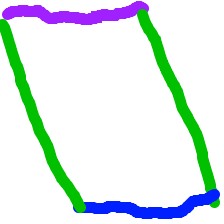
Shape: parallelogram